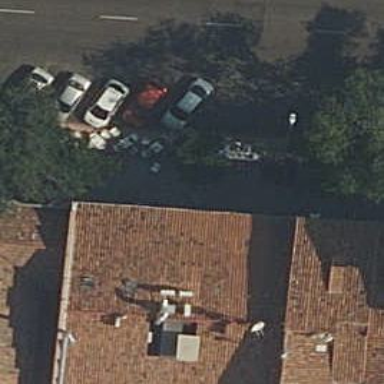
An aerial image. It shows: Restaurant.